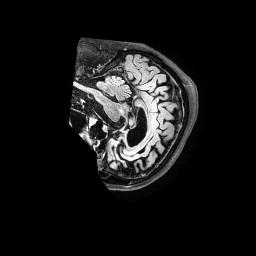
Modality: FLAIR
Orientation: sagittal
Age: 83
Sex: male
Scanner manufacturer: philips
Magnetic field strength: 3 T
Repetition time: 4.8 s
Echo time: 0.2749 s